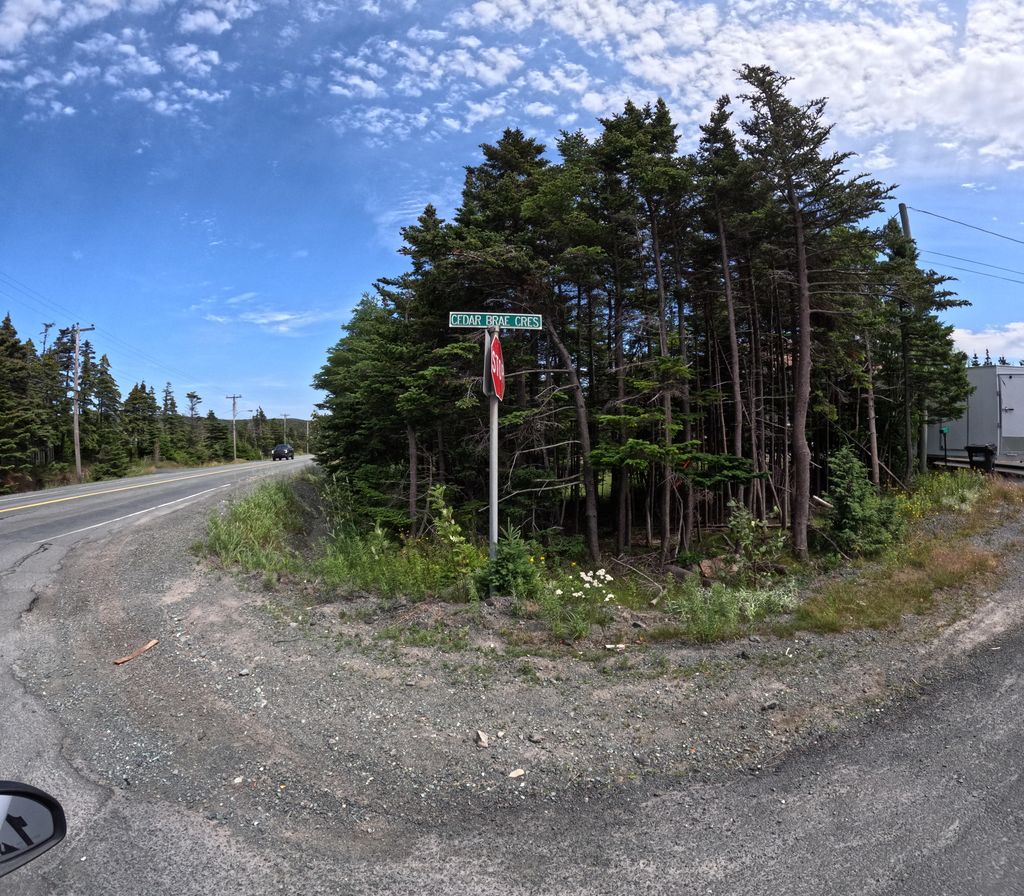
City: st_johns